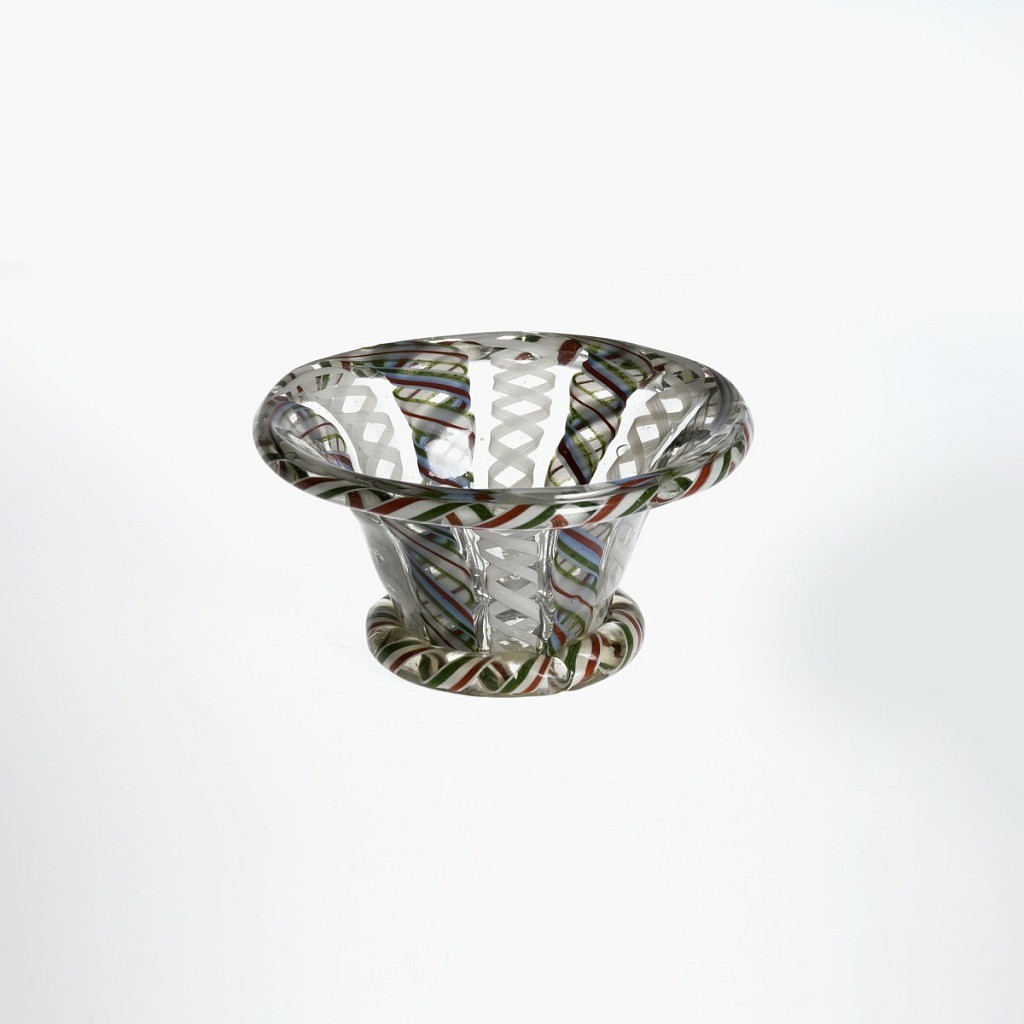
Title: Bowl
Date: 18th century
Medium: Glass
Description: Green, red, white and blue glass in a vertical twisted ribbon pattern.